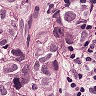
Metastatic tissue present: yes